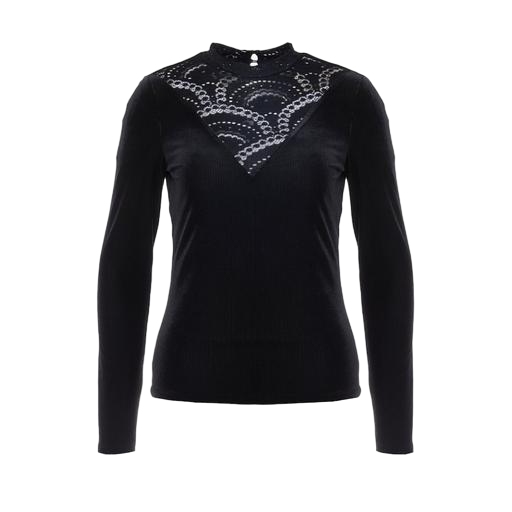
black shayna mock-turtleneck lace top, vero moda black high neck blouse, black long-sleeved lace top, white background